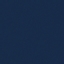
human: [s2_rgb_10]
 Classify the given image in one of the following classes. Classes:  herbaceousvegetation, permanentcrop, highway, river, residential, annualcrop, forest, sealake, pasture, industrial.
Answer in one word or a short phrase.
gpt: SeaLake